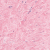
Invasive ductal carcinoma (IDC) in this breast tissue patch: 0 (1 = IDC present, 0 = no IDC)